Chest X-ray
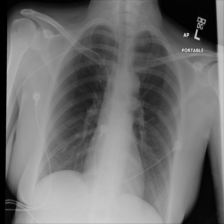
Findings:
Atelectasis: negative
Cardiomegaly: negative
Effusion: negative
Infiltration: negative
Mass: negative
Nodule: negative
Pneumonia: negative
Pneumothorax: negative
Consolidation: negative
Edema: negative
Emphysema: negative
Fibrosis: negative
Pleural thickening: negative
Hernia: negative